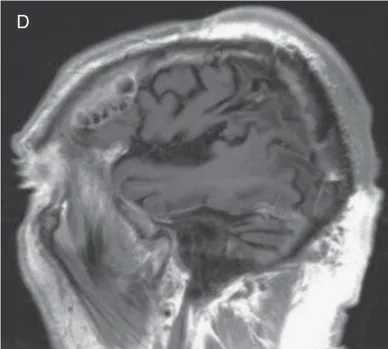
(D) MR SAG T1 Flair post-contrast on 10/10/2020 shows the increase in size of the frontal lesion.
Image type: radiology (mri)